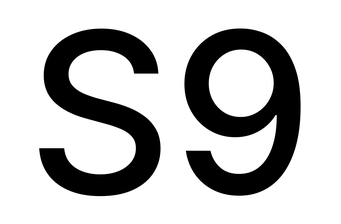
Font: Inter_Medium